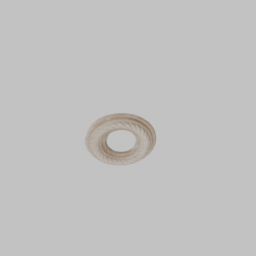
Label: decoration